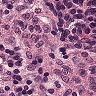
Metastatic tissue present: no